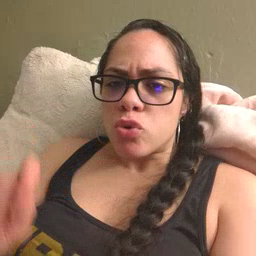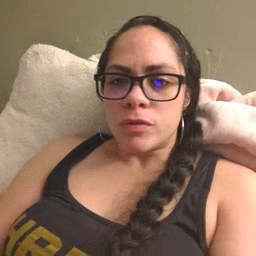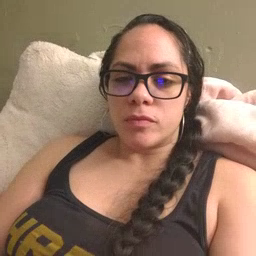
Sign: pencil